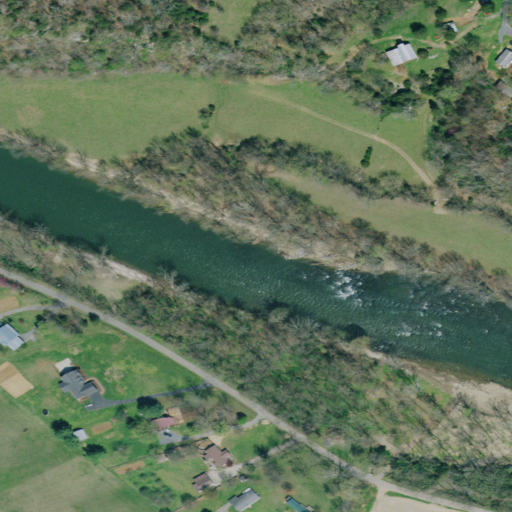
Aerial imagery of bar in Tennessee named Bayles First Shoals containing deciduous forest, pasture, open water, open development, low intensity development, and grassland